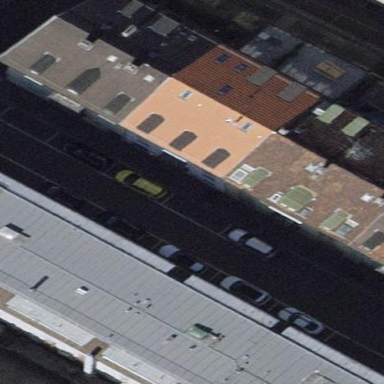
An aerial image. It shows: Parking lane for vehicles.